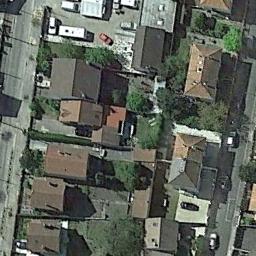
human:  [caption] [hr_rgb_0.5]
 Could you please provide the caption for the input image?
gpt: A dense residential area with some trees and houses arranged neatly is surrounded by some roads .

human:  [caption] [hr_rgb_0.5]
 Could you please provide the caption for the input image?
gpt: There are trees all around the house .

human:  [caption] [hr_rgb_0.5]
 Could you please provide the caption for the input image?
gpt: The dense residential is next to the road with some cars .

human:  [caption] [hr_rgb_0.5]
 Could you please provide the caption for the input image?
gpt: There are many roads and neatly arranged houses and trees in densely populated areas .

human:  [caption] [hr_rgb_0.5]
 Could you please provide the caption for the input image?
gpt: There are brown and black buildings on dense residential area .